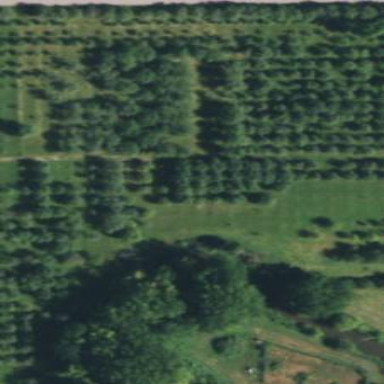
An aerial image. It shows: Orchard.